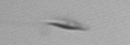
Label: pennate